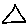
Label: triangle